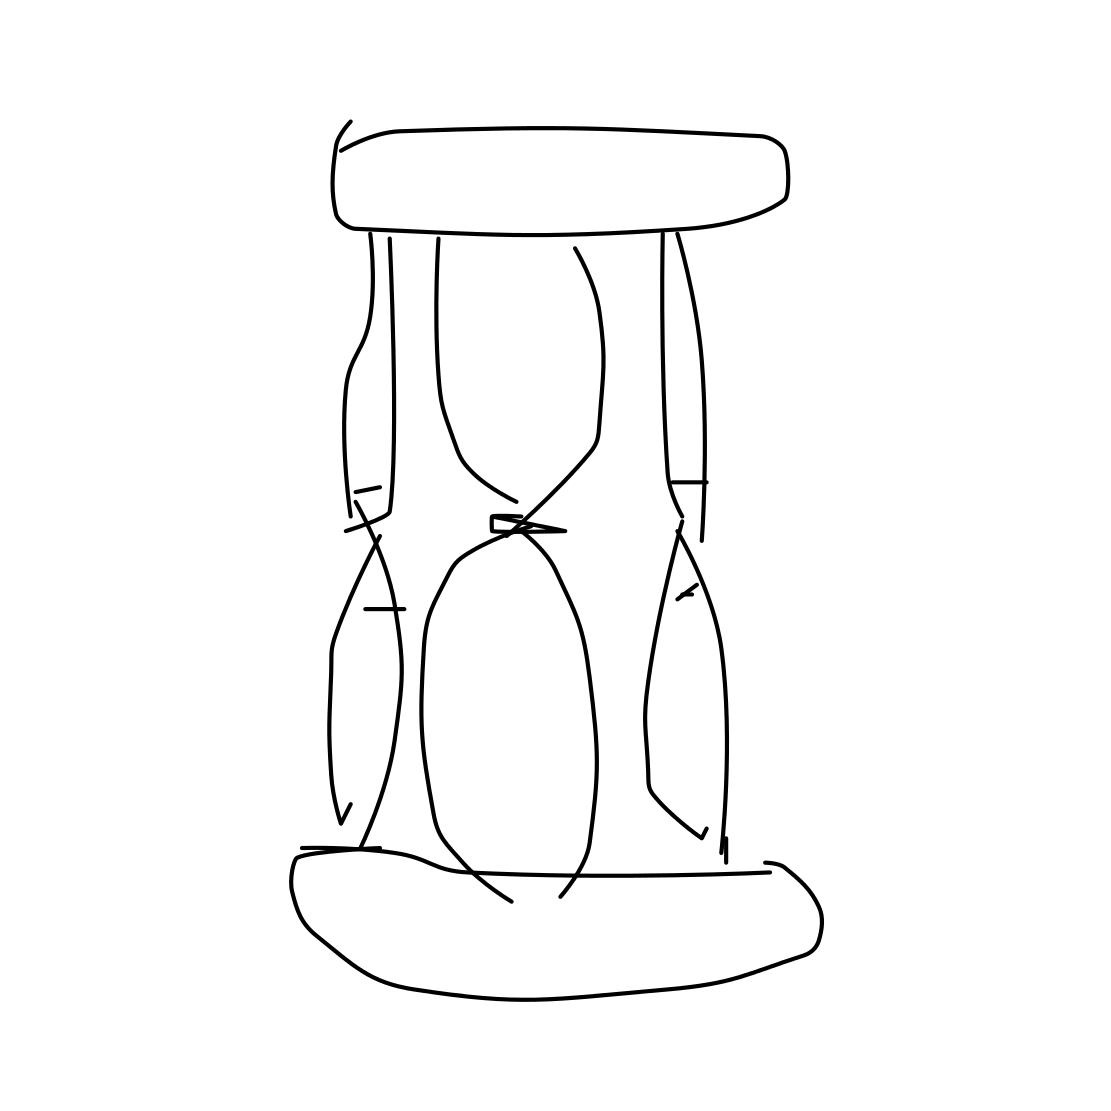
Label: hourglass